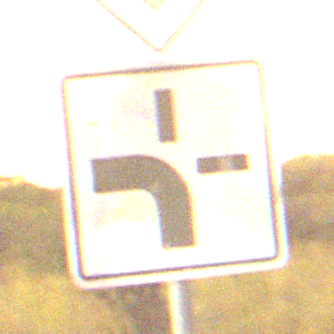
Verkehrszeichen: VerlaufVorfahrtsstrasse1
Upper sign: Vorfahrtsstrasse
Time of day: Night
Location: Outdoor (Nature)
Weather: Clear
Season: NotSpecified
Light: Natural